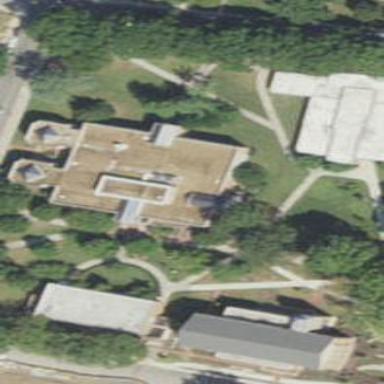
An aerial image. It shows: Library building.